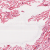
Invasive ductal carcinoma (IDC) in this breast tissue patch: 0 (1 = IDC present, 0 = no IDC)